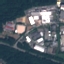
Land use / land cover class: Industrial